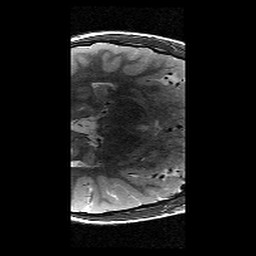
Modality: T2w
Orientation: axial
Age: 9
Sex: male
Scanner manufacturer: siemens
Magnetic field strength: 3 T
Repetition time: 9.23 s
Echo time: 0.067 s